Interaction volume radius: 5 \u00c5
Interaction volume height: 40 \u00c5
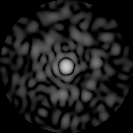
Disorder parameter: 0.8308